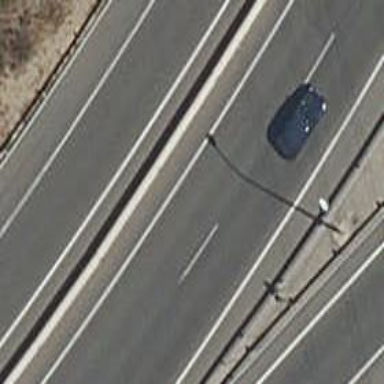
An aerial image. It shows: Motorway link.